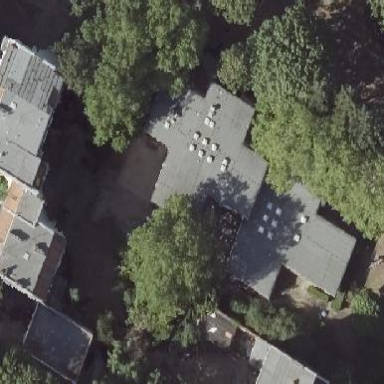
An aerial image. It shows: Kindergarten.